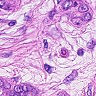
Metastatic tissue present: yes